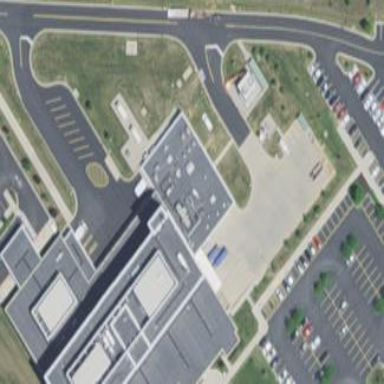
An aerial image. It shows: Hospital building.